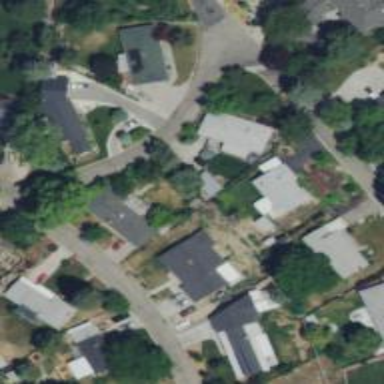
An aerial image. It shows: Asphalt road in residential area.